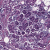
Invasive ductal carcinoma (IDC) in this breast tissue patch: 1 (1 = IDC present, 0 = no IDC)